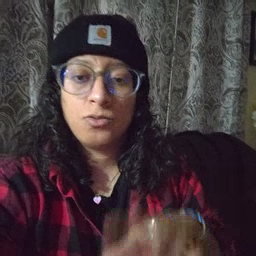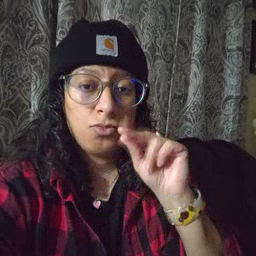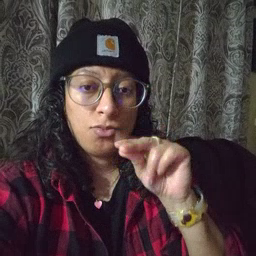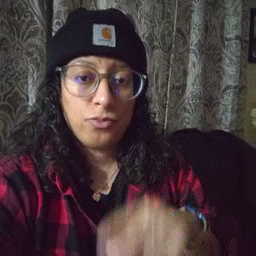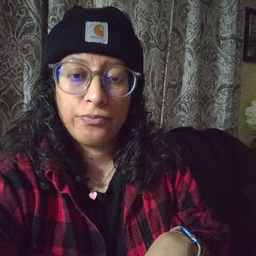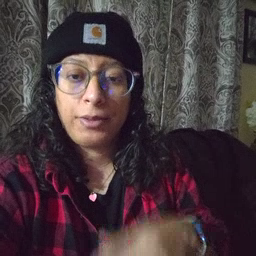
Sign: no